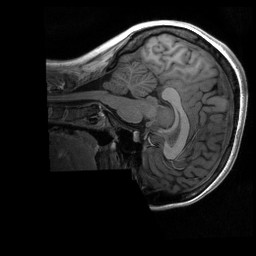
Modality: T1w
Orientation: sagittal
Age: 28
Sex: female
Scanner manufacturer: siemens
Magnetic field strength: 3 T
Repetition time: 2.3 s
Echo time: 0.00298 s